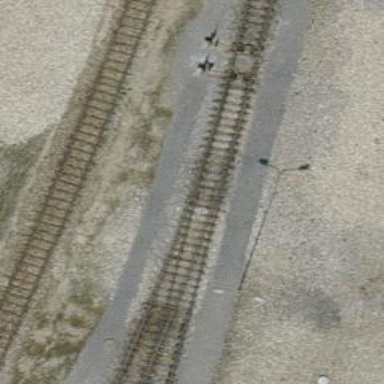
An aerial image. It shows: Single-track railway siding.